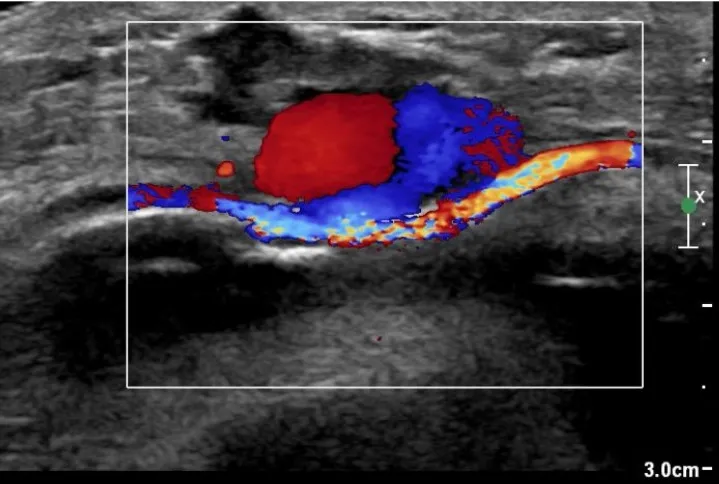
Ultrasonogrpahy showing the pulsatile mass with aliasing flow inside and the continuity with the artery with a narrow neck.
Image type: radiology (ultrasound)